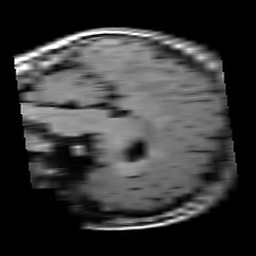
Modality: T1w
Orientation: sagittal
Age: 20
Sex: female
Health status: healthy
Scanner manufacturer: siemens
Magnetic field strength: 3 T
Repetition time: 4.1 s
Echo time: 0.0085 s